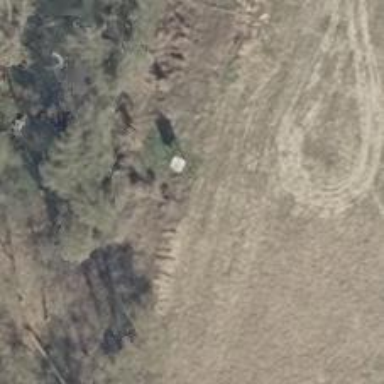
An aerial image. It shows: Hunting stand.